Aerial crown-view tile of a tropical tree (Barro Colorado Island, Panama), acquired 20250818:
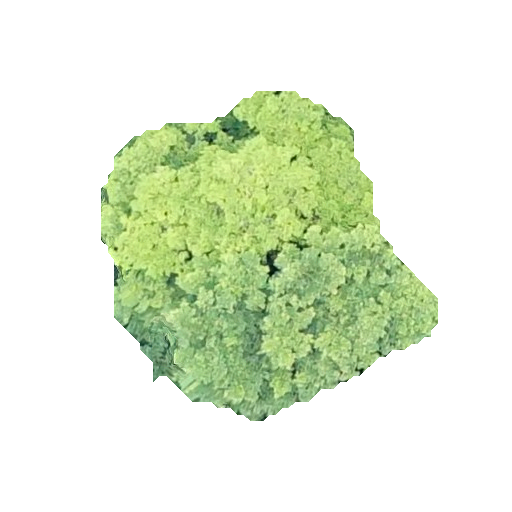
Species: Terminalia amazonia
GBIF accepted scientific name: Terminalia amazonica
Crown area: 107.454 m²